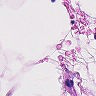
Metastatic tissue present: no